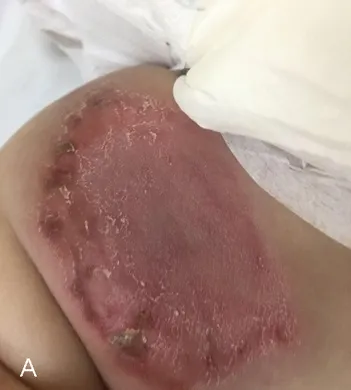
The clinical picture of the right thigh after 2-months of conservative treatment.
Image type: medical_photograph (skin_photograph)